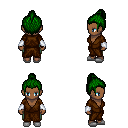
a pixel art fantasy rpg character, female body template, human, dark skin, brown robe, teal pants, green short topknot hairstyle, white cloth bracers, white slippers, four views (front, back, left, right), 2x2 character sprite sheet, small pixel art, hard edges, no anti-aliasing